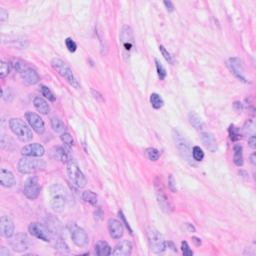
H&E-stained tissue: Breast